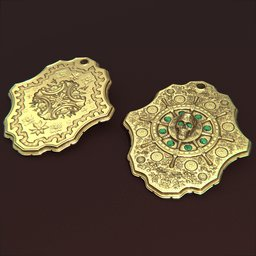
Label: decoration